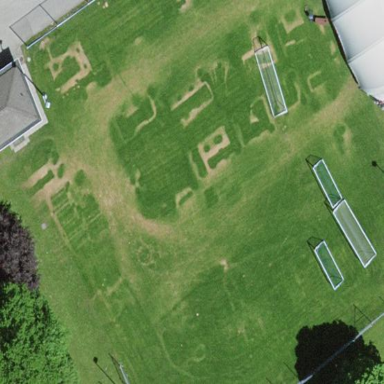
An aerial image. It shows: Soccer pitch for leisure land activities.